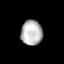
Tissue: lung
Cell type: Endothelial cells
Senescence score: 0.5408
Nuclear area (px): 524
Mean DAPI intensity: 182.45